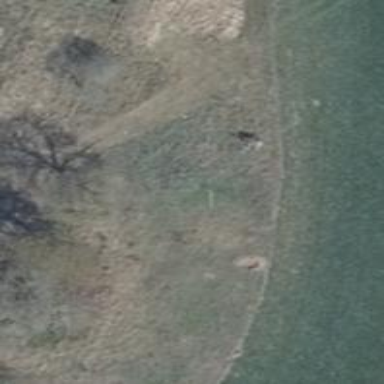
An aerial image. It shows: Hunting stand.